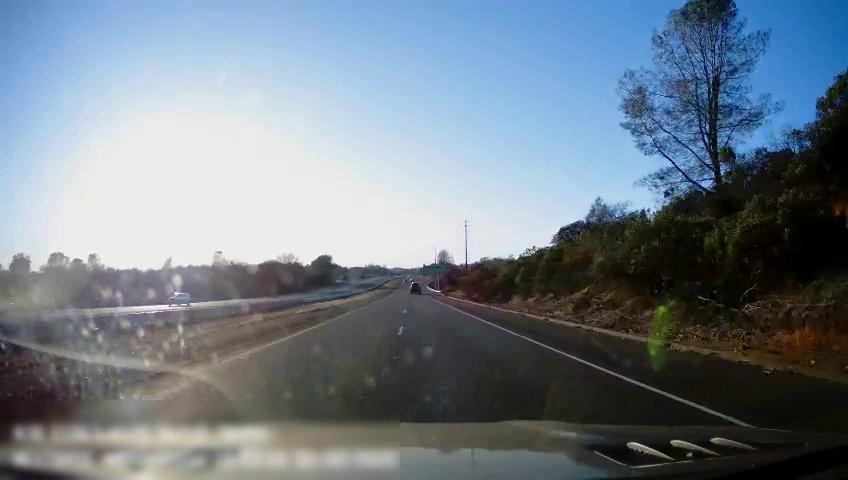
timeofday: Day
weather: Sunny
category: Drivable Space
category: Drivable Space
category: Vehicles | Truck
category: Vehicles | SUV
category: Lanes | Current Lane
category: Lanes | Current Lane
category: Lanes | Alternate Lane
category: Traffic | Signs